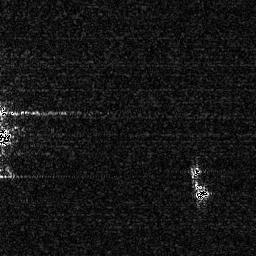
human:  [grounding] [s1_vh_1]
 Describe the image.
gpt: In the satellite image, there is  <ref>1 medium ship </ref> <box>[[72, 64, 81, 78, 0]]</box> located at bottom right.